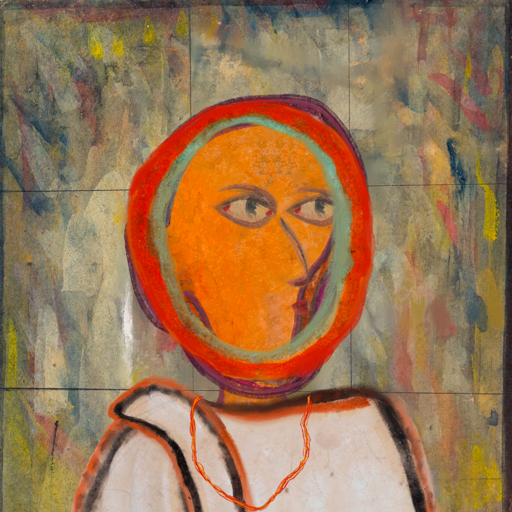
Background: GypsyMother, Head And Neck Side: Hypocrite_w_Hair, Face Side: GypsyMother, Bust: Roy_Bahadur, Hair Side: Sisters, Head Accessory: Blank, Second Necklace: Gypsy_Mother_2, Necklace: Blank, Baby: Blank